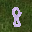
Label: 8